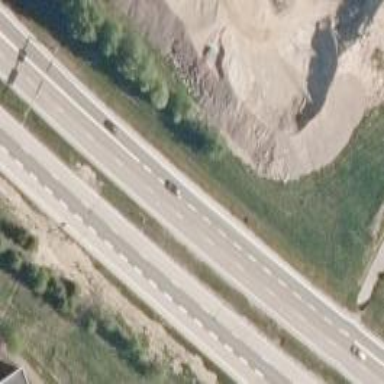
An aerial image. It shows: Asphalt motorway.